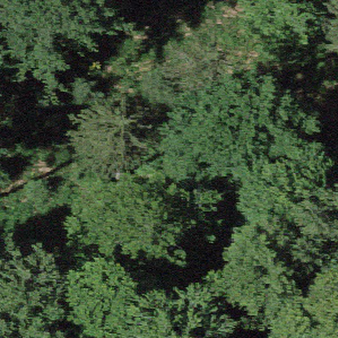
Label: other